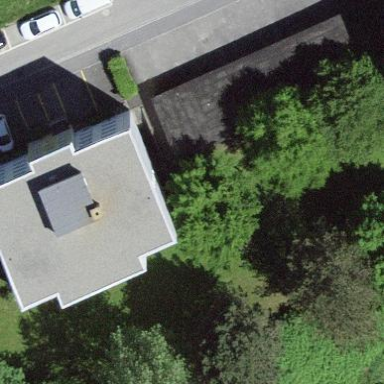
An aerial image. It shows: Group of garages.